Aerial crown-view tile of a tropical tree (Barro Colorado Island, Panama), acquired 20241112:
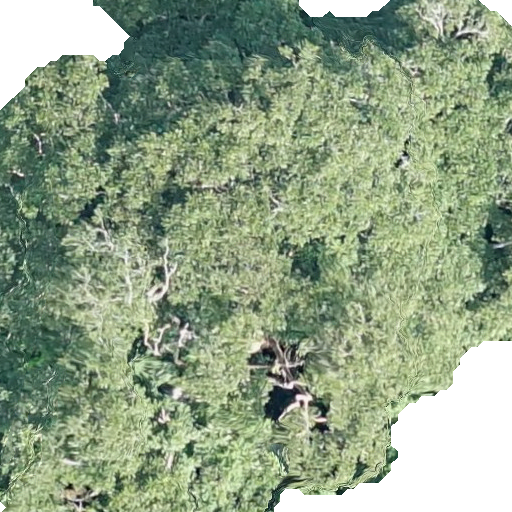
Species: Dipteryx oleifera
GBIF accepted scientific name: Dipteryx oleifera
Crown area: 463.695 m²